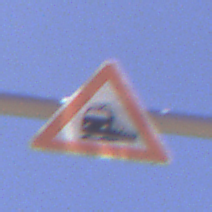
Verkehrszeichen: Bahnuebergang
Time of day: Midday
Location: Outdoor (RoadRail)
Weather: Clear
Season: NotSpecified
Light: Natural